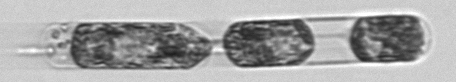
Label: Hemiaulus